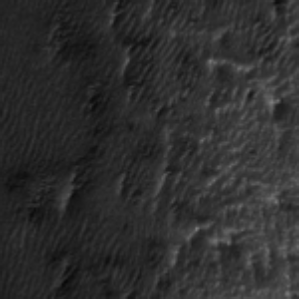
Label: frost